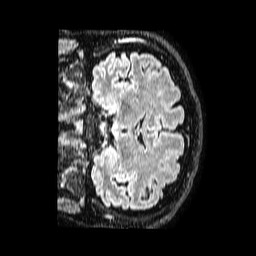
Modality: FLAIR
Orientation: coronal
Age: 47
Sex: male
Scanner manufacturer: philips
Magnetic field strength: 1.5 T
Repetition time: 4.8 s
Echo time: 0.3 s